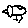
Label: bird